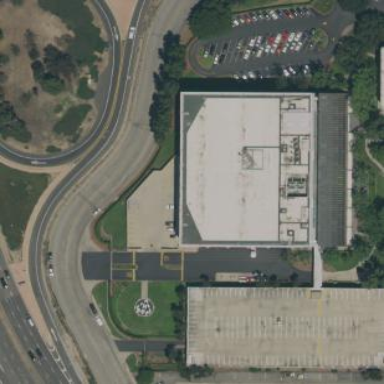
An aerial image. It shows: Office building.